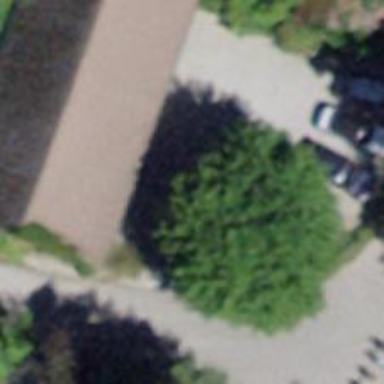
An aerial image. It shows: Single tag "natural: tree."